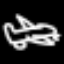
Label: airplane